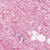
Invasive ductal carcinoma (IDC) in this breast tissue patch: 0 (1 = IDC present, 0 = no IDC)